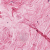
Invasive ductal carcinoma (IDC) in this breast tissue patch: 0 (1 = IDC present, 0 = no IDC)